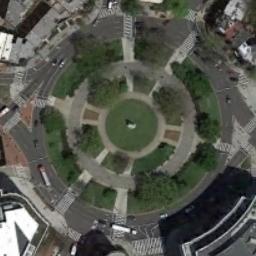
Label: roundabout